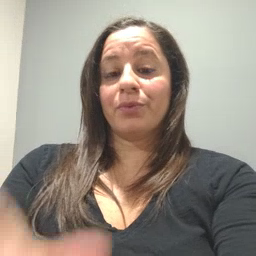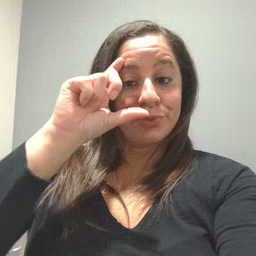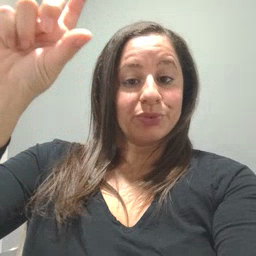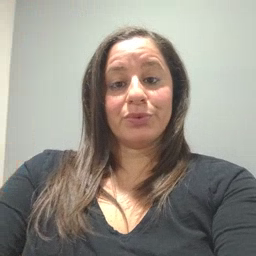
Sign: moon